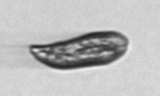
Label: Euglena